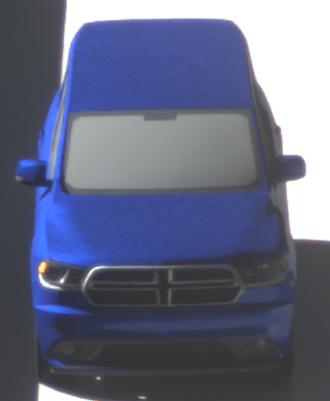
Make: Dodge
Model: Durango
Detailed model: Gen. 3
Model produced from: 2010
Doors: 5
Color: blue
Road condition: wet road
Daytime: morning or afternoon
Contrast: medium contrast